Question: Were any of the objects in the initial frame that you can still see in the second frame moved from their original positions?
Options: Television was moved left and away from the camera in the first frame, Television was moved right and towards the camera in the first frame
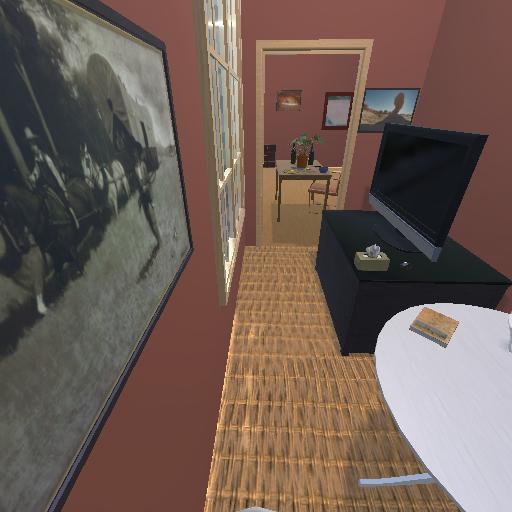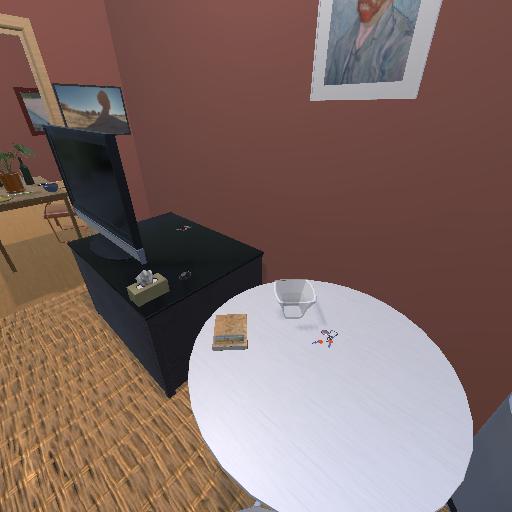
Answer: Television was moved left and away from the camera in the first frame